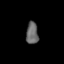
Tissue: lung
Cell type: Epithelial cells
Senescence score: 0.2093
Nuclear area (px): 262
Mean DAPI intensity: 102.634